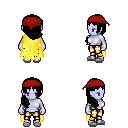
a pixel art fantasy rpg character, female body template, dark elf, purple skin, yellow tattered cape, gold greaves, black right-swept hairstyle, red bandana, white slippers, four views (front, back, left, right), 2x2 character sprite sheet, small pixel art, hard edges, no anti-aliasing